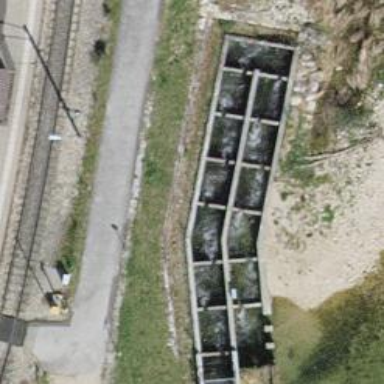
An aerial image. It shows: Fish pass along the waterway.